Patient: sex M, age 35
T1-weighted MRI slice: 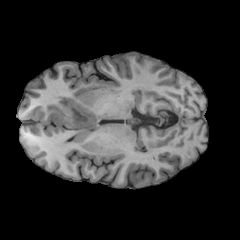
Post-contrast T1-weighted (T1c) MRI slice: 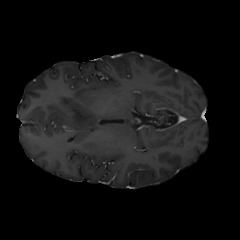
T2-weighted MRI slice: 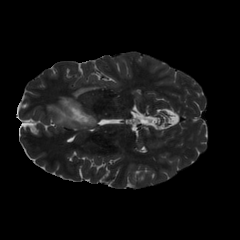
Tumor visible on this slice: yes
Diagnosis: Astrocytoma, IDH-mutant
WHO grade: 3